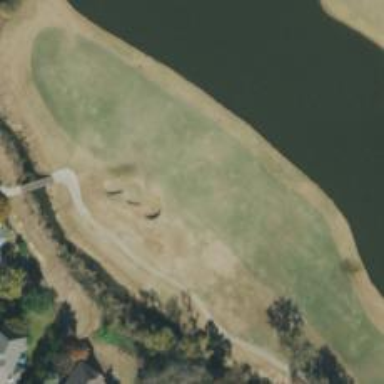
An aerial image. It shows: View of golf hole.